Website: lowes
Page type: cart
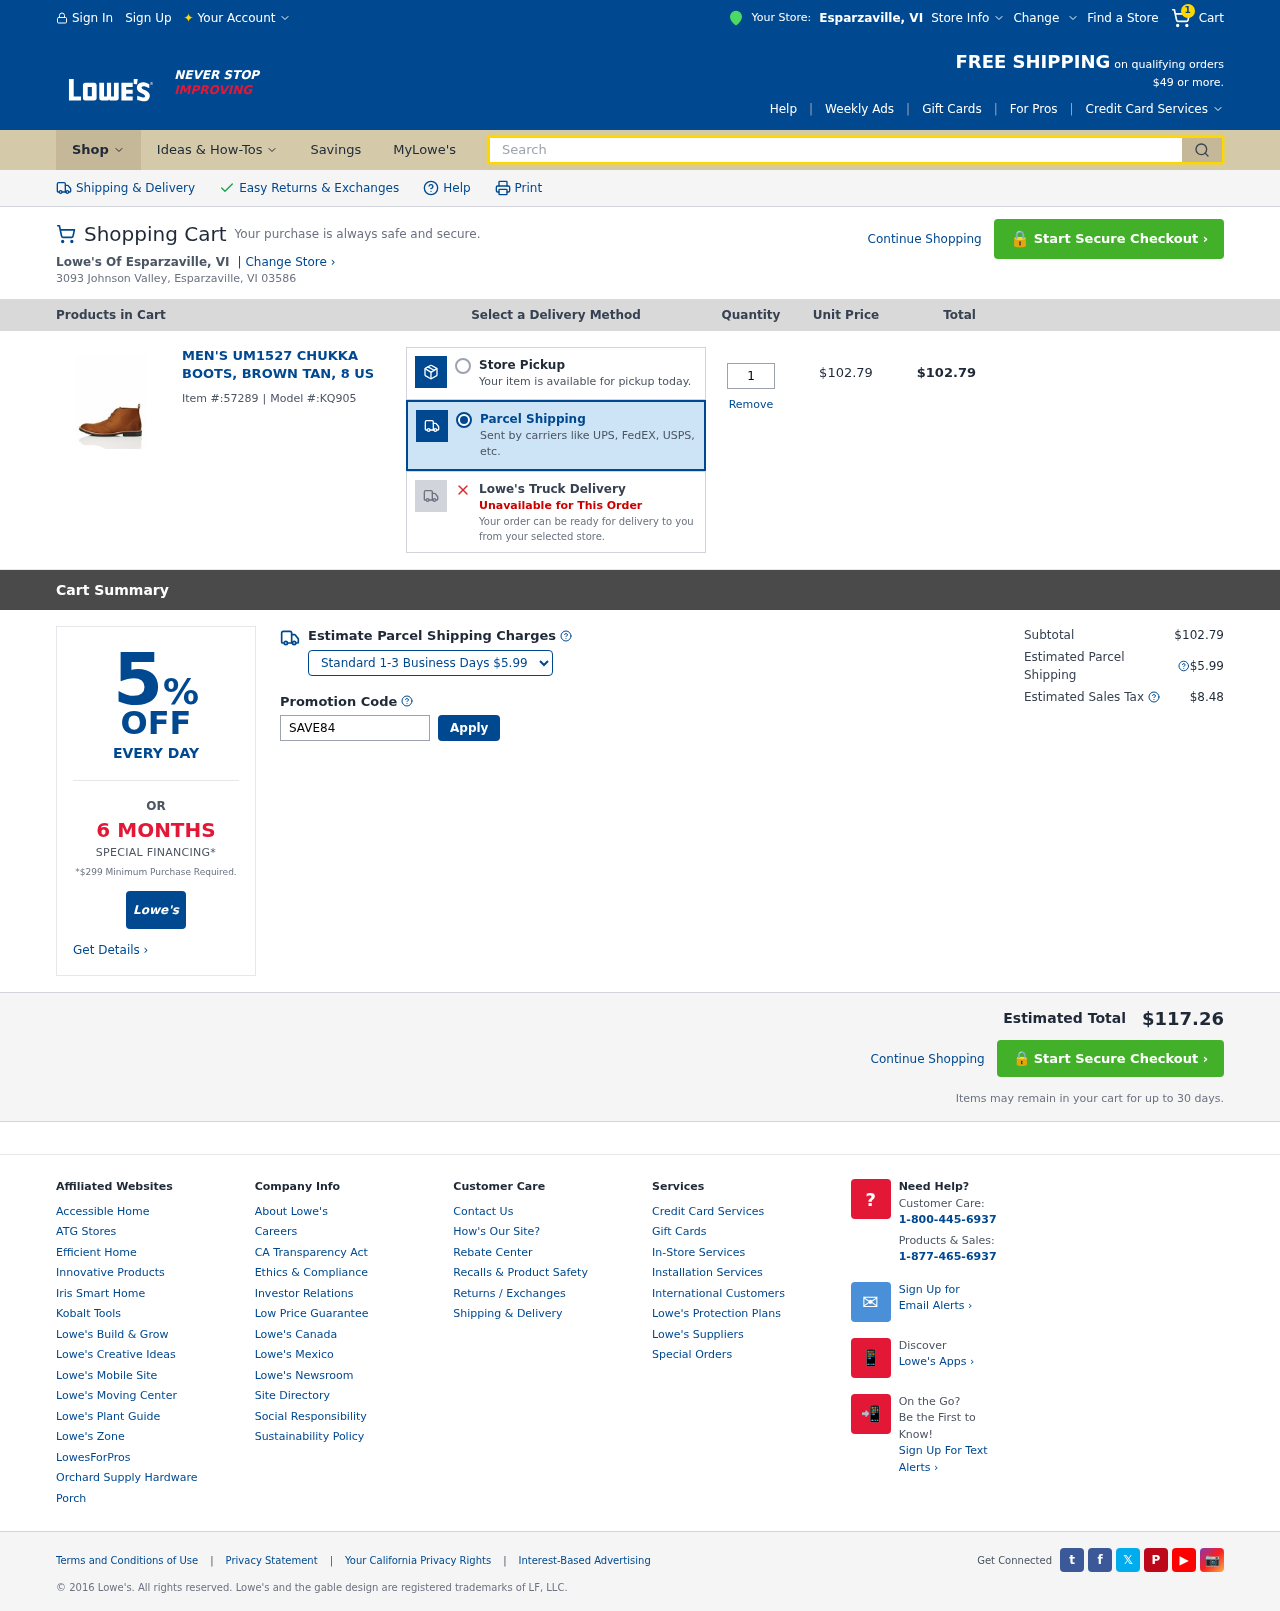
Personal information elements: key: PII_CITY
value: Esparzaville
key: PII_STATE_ABBR
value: VI
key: PII_STREET
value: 3093 Johnson Valley
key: PII_CITY_STATE_ZIP
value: Esparzaville, VI 03586
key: PII_PROMO_CODE
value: SAVE84
Product elements: key: PRODUCT1_NAME
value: Men's Um1527 Chukka Boots, Brown Tan, 8 US
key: PRODUCT1_PRICE
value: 102.79
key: PRODUCT1_QUANTITY
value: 1
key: PRODUCT1_ITEM_ID
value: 57289
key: PRODUCT1_MODEL_ID
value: KQ905
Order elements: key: ORDER_NUM_ITEMS
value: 1
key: ORDER_ITEM_TOTAL
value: $102.79
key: ORDER_SUBTOTAL
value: $102.79
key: ORDER_SHIPPING_COST
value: $5.99
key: ORDER_TAX
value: $8.48
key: ORDER_TOTAL
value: $117.26
Search elements: key: HEADER_SEARCH
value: Search